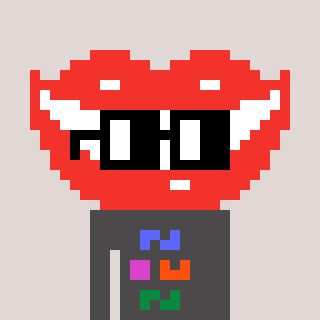
a pixel art character with square black glasses, a smile-shaped head and a grayscale-colored body on a warm background